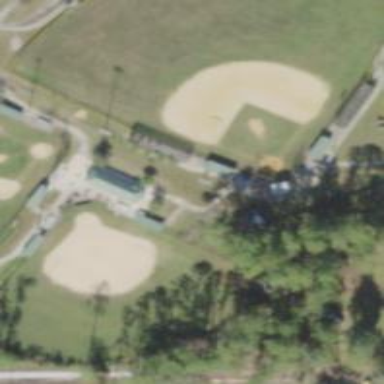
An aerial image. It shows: Baseball pitch for leisure and sports activities.